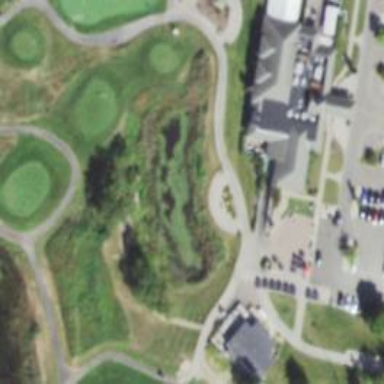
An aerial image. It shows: Path for both road and golf.